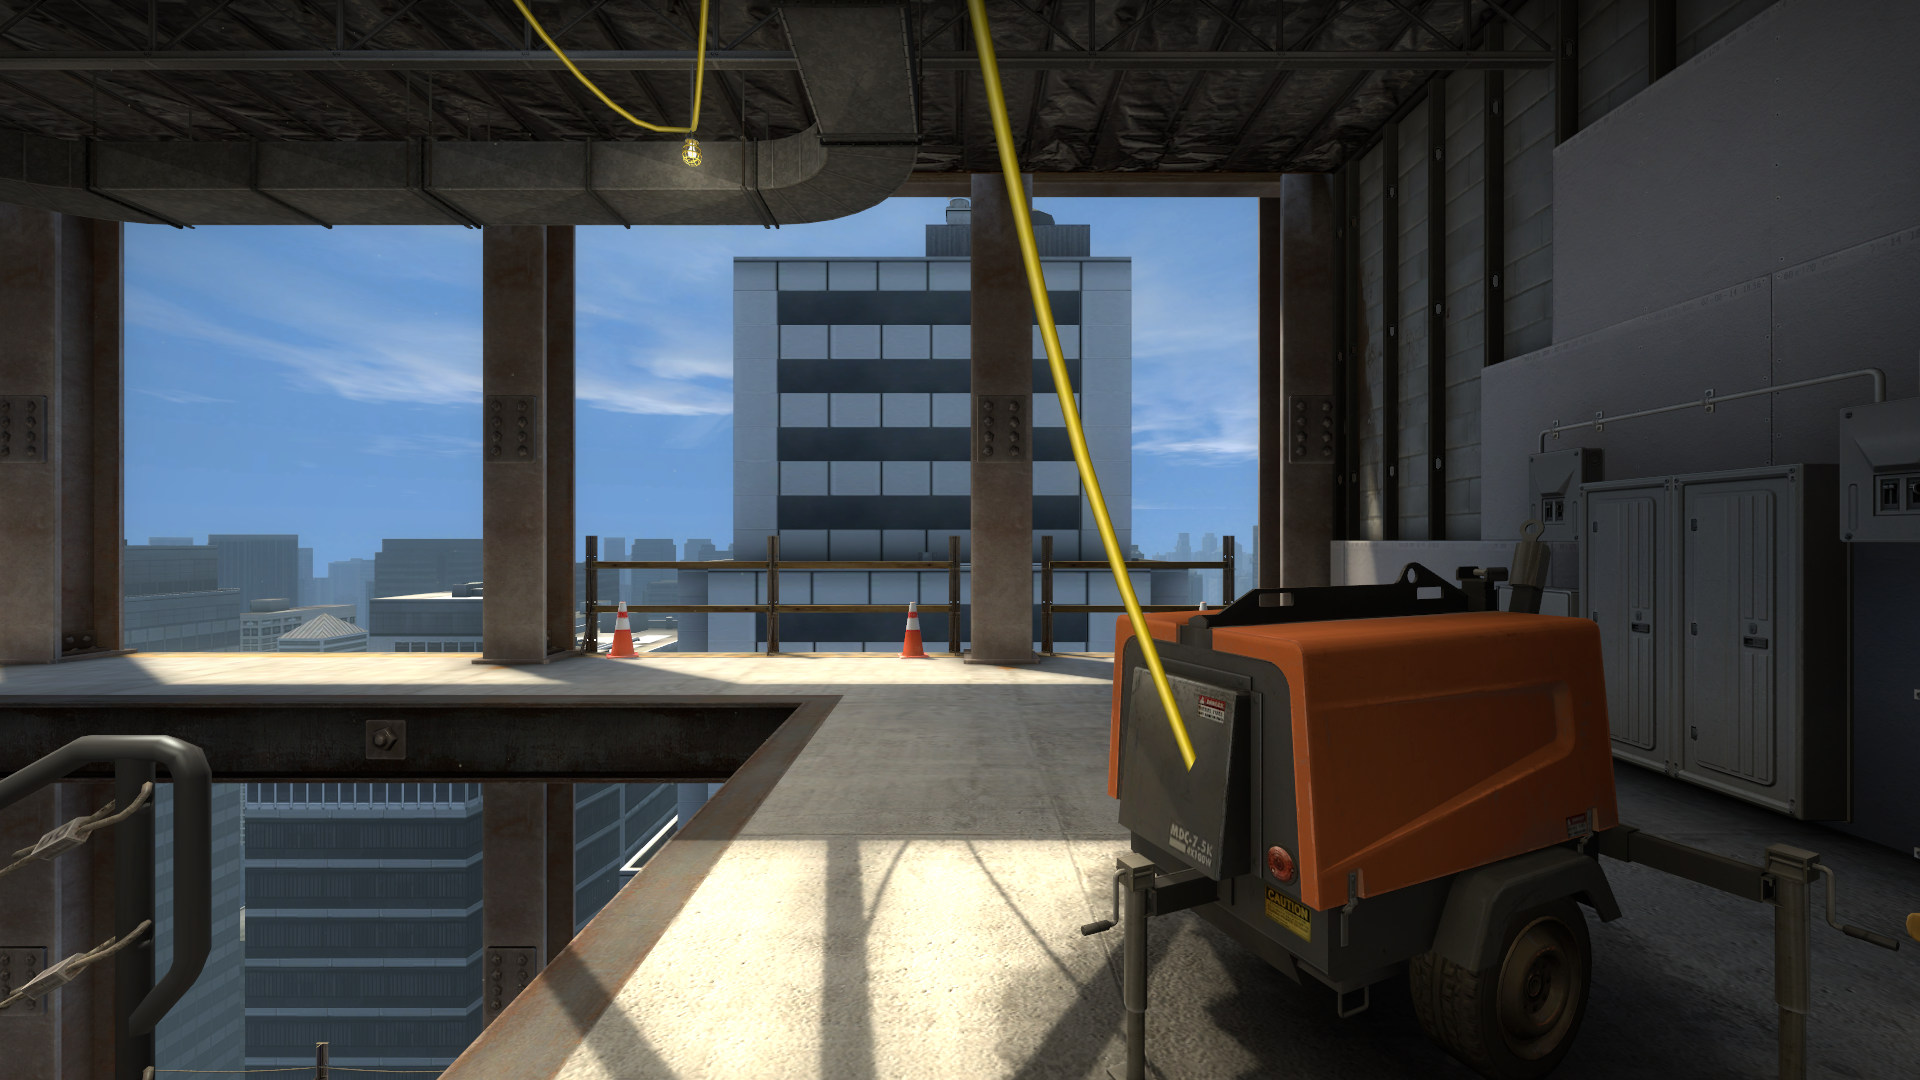
Map: de_vertigo